Question: I am currently working on an application in CakePHP to display (but not modify) the contents of a legacy database. I am not able to change the database structure in any way.
There are six tables I am working with and the relationships are outlined in this awful paint diagram:

I have currently defined the models as follows:
<URL>
(I decided to put it in a PasteBin as it is a bit of a wall of text, I am happy to edit it into the post if preferred).
What I would like to do is use one controller to pass relevant linked data from my controller to the view from essentially all of these tables. However, even if I set recursion to 2 the links only seem to go so far - for example if I try to find data from the 'Ctit' table with code like this:
'''
$this->set('contracts',$this->Ctit->find('all',
array(
'recursion' => 2,
'conditions' => array('Title.TITNO' => $id),
'fields' => array('Contract.CONNO','Title.TITLE','Contract.CONDATE','Territory.DESCRIPTION')
)
));
'''
The resulting query does not include the "Territory" table and so throws back an error.
What am I doing wrong here? Is it possible to retrieve the data in this way or might I have to run multiple finds or write my own queries (something I am hoping to avoid)?
Thanks in advance,
Kez
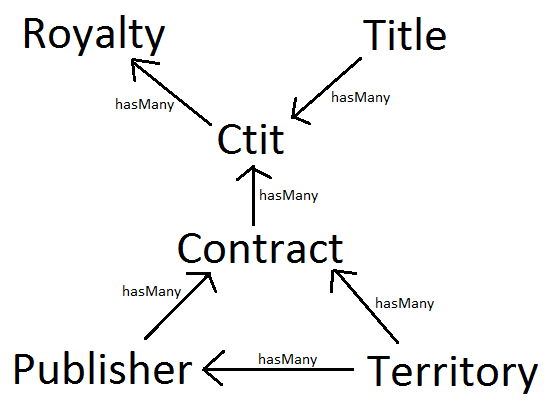
Answer: So... condensing the comments.
Basically it's a Containable problem. To get related to a single model (meaning, the 5 other models), a way to do it would be like
'''
$this->Ctit->find('all', array(
'contain' => array(
'Royalty',
'Title',
'Contract' => array('Publisher', 'Territory')
)
'''
You can also add options to that array, like any other query, for example 'order', 'fields', 'conditions', etc.
Example:
'''
$this->Ctit->find('all', array(
'contain' => array(
'Royalty' => array('order' => 'id DESC'),
'Title' => array('fields' => array('id', 'name'),
'Contract' => array('Publisher',
'Territory' => array('conditions' => array('name' => 'terr'))
)
'''
One thing to have in mind is to always use
'''
public $actsAs = array('Containable');
'''
(mind that in 'actsAs', some people have had trouble because of that) otherwise your models won't behave containabl-y and you'd think this whole thing doesn't work.
Containable behaviour is useful for this, because you don't have to do a lot of finds, but keep in mind that cake does a lot of queries behind scenes to use containable. If you want this to be just query, use <URL>
Also, be aware that this query might get big real quick. You are basically asking for records with 5 associations, when you reach a memory limit notice you are going to remember me. I doubt you want to show data for record on one view, so reconsider, maybe a simple paginate first and then a single view for each single record (in that case, the find will be a 'find('first')' and that's lot better than 'find('all')'.